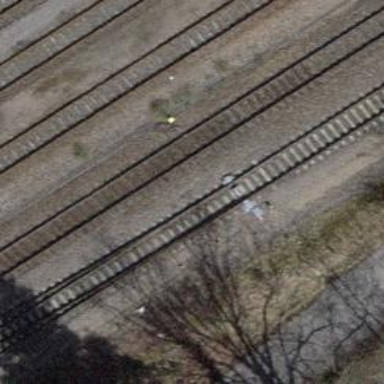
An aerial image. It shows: Railway switch.